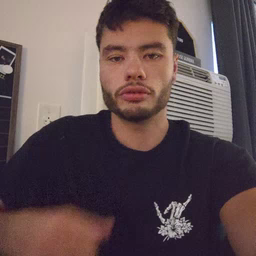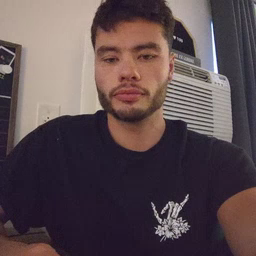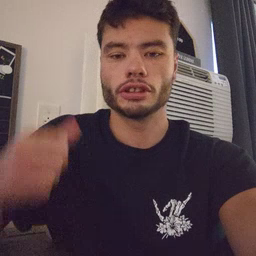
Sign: jacket